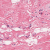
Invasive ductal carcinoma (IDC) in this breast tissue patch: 0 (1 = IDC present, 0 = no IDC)